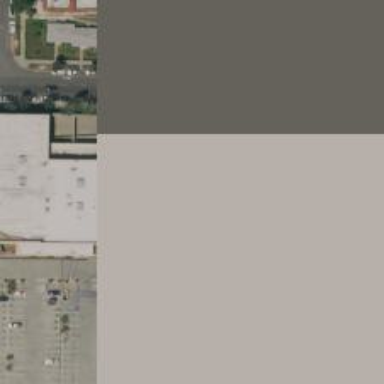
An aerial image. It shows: Retail building.